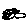
Label: hexagon